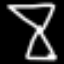
Label: hourglass